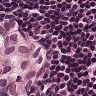
Metastatic tissue present: yes